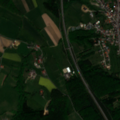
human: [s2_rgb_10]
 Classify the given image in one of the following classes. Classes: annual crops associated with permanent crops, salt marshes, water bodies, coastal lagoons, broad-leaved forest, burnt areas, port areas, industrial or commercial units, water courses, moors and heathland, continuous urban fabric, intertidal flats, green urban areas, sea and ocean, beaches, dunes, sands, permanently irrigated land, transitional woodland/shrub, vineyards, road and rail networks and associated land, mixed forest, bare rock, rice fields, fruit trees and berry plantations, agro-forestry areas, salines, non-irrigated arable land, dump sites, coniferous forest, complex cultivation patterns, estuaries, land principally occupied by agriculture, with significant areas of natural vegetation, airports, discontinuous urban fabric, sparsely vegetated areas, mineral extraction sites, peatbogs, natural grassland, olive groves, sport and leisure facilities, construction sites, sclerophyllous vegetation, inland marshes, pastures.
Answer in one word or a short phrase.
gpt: discontinuous urban fabric, non-irrigated arable land, complex cultivation patterns, broad-leaved forest, mixed forest